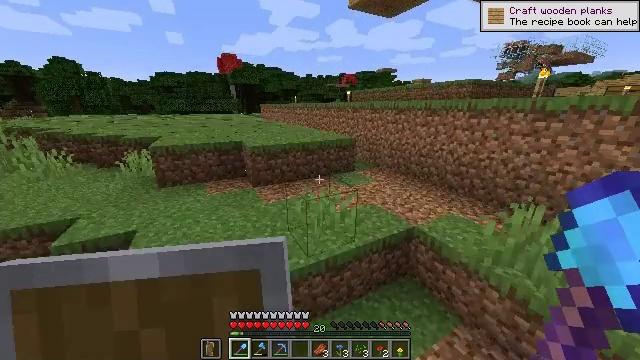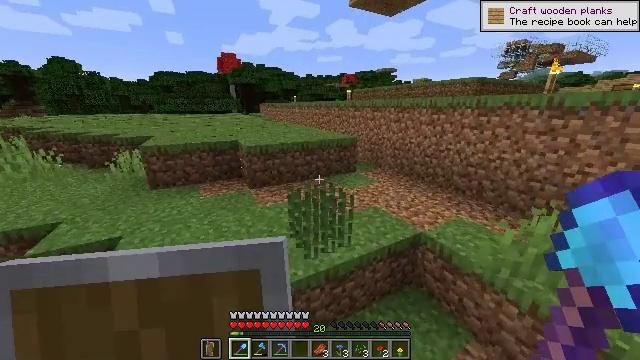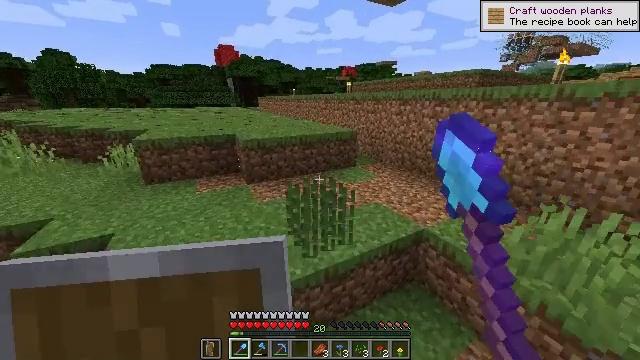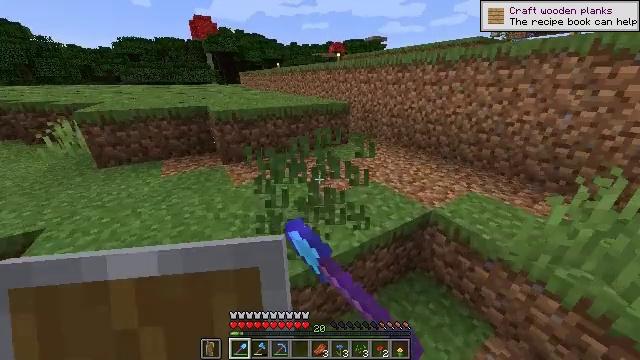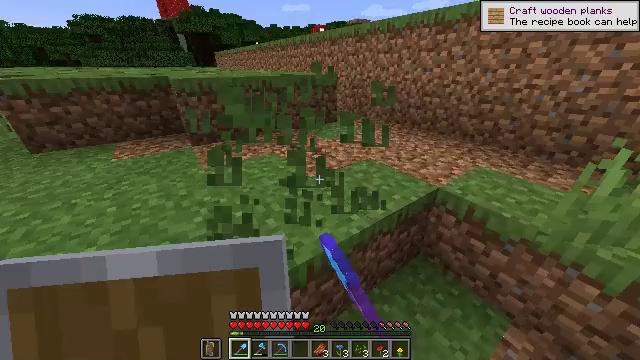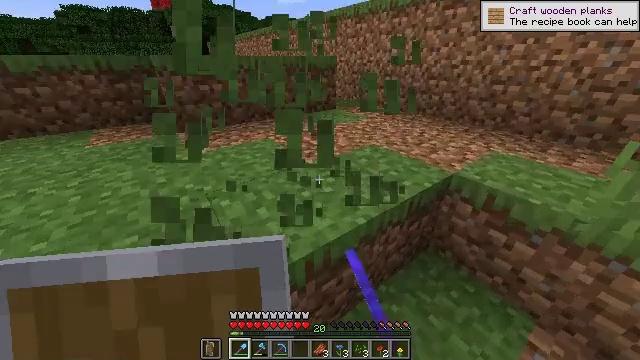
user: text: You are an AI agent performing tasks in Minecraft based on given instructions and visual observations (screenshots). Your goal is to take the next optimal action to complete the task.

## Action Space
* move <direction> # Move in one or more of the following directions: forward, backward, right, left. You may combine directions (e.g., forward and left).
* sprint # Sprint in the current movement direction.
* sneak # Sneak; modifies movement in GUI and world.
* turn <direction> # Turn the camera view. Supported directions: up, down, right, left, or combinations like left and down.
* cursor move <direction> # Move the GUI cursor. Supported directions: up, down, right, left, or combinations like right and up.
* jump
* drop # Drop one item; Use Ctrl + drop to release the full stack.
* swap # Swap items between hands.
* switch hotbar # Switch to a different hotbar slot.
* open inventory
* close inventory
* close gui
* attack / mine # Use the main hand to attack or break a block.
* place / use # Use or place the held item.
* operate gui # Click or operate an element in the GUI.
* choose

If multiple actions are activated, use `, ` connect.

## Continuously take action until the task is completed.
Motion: motion action
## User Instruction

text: Break the grass block.
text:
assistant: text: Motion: move forward, attack / mine, jump
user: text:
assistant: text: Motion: move forward, turn down, attack / mine, jump
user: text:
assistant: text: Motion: move forward, turn right and down, attack / mine, jump
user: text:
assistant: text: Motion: move forward, turn right and down, attack / mine, jump
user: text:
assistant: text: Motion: move forward, turn down, jump
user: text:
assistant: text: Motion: sprint, jump